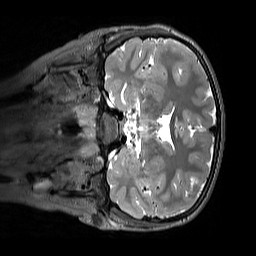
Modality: T2w
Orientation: coronal
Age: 10
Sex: male
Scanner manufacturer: siemens
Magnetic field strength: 3 T
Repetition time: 3.2 s
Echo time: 0.408 s